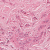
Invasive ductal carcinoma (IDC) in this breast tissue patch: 1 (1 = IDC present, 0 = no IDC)